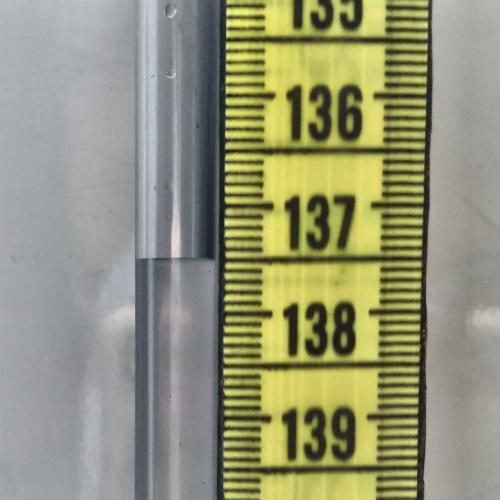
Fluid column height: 137.5 cm